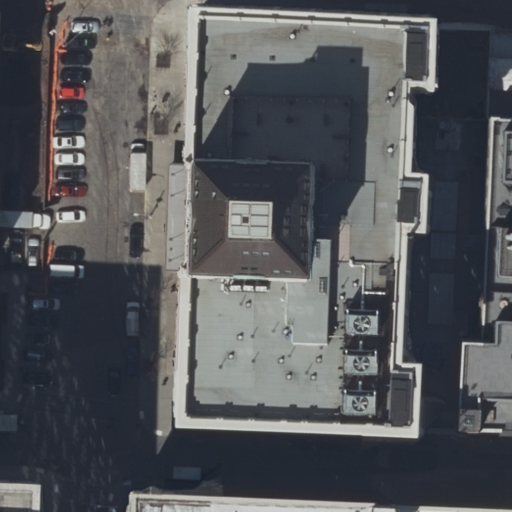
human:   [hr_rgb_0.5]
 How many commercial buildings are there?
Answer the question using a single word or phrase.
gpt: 0

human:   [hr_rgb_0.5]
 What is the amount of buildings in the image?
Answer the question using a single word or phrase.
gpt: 5

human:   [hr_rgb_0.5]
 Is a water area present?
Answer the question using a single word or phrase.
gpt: no

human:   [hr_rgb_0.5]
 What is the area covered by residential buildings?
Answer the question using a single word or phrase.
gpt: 5371m2

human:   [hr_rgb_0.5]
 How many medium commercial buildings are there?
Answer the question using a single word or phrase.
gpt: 0

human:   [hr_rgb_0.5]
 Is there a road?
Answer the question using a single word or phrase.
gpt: yes

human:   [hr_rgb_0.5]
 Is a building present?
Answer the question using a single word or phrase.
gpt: yes

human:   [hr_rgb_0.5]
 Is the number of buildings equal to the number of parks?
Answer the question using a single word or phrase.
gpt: no

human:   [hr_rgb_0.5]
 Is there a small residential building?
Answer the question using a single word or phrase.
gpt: yes

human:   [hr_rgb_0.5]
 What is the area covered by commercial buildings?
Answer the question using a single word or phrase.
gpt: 0m2

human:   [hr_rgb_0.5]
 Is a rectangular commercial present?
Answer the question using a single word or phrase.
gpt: yes

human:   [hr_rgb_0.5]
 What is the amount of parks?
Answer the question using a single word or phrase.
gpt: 1

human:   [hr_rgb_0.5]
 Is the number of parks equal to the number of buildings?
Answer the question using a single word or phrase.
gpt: no

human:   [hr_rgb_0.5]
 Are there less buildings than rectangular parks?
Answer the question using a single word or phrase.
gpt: no

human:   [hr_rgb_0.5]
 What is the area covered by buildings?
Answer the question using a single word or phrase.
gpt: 5371m2

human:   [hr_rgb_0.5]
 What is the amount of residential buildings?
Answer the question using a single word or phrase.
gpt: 5

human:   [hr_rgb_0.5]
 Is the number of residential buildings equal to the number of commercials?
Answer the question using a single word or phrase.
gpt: no

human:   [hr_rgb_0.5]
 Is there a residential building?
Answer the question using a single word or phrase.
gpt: yes

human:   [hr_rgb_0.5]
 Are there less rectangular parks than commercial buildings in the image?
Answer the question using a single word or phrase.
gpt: no

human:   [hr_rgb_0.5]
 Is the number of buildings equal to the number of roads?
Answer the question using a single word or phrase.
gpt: no

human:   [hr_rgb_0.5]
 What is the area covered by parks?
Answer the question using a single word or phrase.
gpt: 1053m2

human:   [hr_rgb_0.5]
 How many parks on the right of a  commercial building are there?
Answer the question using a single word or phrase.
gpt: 0

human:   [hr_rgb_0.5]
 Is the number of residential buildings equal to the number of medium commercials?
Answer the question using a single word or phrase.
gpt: no

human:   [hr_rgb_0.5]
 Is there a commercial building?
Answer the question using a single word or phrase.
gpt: no

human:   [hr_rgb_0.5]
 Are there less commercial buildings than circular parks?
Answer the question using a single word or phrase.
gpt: no

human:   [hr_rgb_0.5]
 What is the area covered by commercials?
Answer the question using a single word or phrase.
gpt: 151m2

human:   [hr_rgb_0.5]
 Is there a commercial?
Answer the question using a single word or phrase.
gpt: yes

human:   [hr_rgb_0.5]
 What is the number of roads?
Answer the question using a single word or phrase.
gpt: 4

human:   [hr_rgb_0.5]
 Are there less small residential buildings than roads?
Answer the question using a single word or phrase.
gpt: yes

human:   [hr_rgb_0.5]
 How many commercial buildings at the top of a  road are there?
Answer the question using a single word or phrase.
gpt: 0

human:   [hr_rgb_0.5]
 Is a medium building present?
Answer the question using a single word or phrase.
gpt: yes

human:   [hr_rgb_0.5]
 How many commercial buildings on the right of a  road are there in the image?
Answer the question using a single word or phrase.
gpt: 0

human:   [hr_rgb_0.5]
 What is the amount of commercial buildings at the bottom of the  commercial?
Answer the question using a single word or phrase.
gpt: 0

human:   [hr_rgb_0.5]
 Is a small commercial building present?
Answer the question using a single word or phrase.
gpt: no

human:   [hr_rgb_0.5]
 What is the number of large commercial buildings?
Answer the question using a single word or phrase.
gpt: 0

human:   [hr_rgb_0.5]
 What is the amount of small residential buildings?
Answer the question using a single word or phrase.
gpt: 2

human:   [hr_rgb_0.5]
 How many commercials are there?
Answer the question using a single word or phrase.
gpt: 1

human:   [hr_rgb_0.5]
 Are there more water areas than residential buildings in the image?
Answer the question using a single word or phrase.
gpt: no

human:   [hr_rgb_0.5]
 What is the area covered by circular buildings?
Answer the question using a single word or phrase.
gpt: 0m2

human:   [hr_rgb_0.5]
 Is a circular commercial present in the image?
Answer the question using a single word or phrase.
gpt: no

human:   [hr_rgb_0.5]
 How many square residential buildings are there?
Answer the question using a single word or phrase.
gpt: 0

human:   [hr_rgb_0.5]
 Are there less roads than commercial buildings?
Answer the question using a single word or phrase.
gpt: no

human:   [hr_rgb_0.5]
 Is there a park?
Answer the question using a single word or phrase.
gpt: yes

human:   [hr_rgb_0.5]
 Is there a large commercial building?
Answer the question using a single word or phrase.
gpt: no

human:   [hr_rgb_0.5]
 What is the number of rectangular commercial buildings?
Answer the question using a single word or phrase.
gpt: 0

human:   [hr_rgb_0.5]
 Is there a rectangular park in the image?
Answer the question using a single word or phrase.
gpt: yes

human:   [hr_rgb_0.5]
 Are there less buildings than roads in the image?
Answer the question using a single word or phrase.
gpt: no

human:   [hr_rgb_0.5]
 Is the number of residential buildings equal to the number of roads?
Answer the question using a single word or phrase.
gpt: no

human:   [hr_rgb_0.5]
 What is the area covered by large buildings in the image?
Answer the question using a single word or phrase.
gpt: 4582m2

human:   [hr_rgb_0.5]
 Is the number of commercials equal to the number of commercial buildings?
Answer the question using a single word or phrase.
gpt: no

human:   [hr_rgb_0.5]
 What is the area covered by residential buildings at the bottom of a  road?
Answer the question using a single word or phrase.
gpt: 78m2

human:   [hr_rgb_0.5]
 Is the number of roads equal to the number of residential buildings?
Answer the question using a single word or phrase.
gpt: no

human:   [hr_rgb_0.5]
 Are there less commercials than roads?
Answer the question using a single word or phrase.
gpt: yes

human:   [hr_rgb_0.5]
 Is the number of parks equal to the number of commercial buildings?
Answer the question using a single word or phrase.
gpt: no

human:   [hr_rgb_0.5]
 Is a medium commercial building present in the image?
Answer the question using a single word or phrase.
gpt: no

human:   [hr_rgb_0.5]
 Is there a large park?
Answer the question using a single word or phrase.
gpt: yes

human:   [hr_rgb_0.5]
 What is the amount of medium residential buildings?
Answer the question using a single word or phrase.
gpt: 2

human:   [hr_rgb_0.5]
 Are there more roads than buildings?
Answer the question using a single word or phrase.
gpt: no

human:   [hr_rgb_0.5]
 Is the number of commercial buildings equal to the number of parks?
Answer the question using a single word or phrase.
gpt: no

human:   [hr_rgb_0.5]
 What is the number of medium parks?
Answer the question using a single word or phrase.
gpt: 0

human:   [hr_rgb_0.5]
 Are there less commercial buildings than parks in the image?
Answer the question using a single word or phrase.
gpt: yes

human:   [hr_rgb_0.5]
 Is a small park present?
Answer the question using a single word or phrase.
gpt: no

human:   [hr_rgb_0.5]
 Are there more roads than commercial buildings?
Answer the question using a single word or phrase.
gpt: yes

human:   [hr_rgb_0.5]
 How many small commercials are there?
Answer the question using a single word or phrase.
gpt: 0